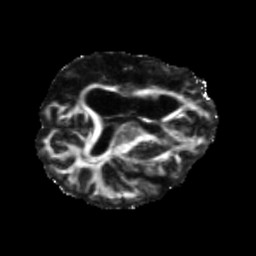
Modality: FA
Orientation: axial
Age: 51
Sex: female
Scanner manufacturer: siemens
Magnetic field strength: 3 T
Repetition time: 5.47 s
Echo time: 0.0854 s